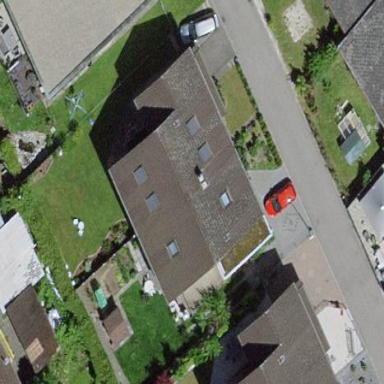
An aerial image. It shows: Semidetached house.